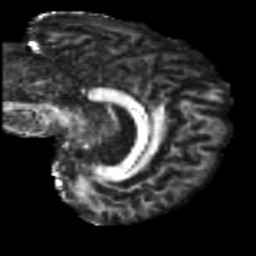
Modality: FA
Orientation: sagittal
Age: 46
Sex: male
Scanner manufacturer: siemens
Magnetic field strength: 3 T
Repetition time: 5 s
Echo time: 0.092 s